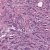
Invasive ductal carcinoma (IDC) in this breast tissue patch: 1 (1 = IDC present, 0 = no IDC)